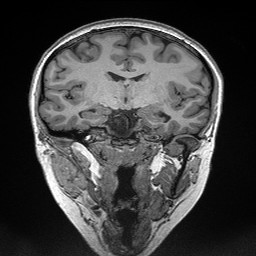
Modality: T1w
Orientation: sagittal
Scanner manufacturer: siemens
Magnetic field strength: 3 T
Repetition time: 2.3 s
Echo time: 0.00298 s